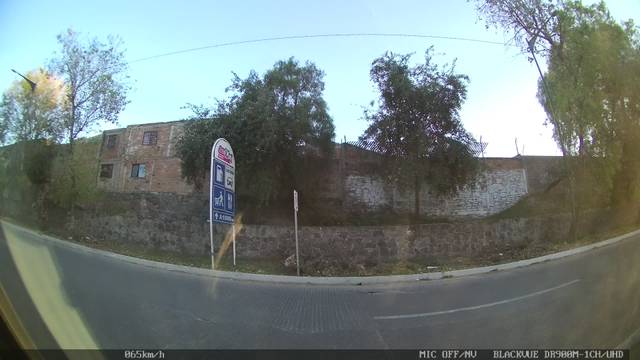
Region: Mexico
Coordinates: 22.168, -100.982